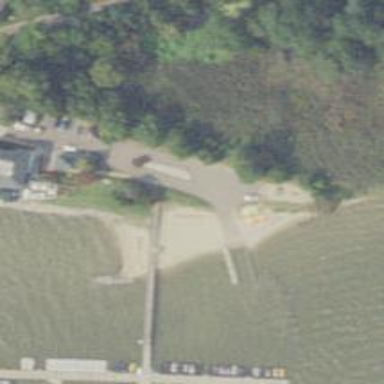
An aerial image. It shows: Slipway on leisure land.